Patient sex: M
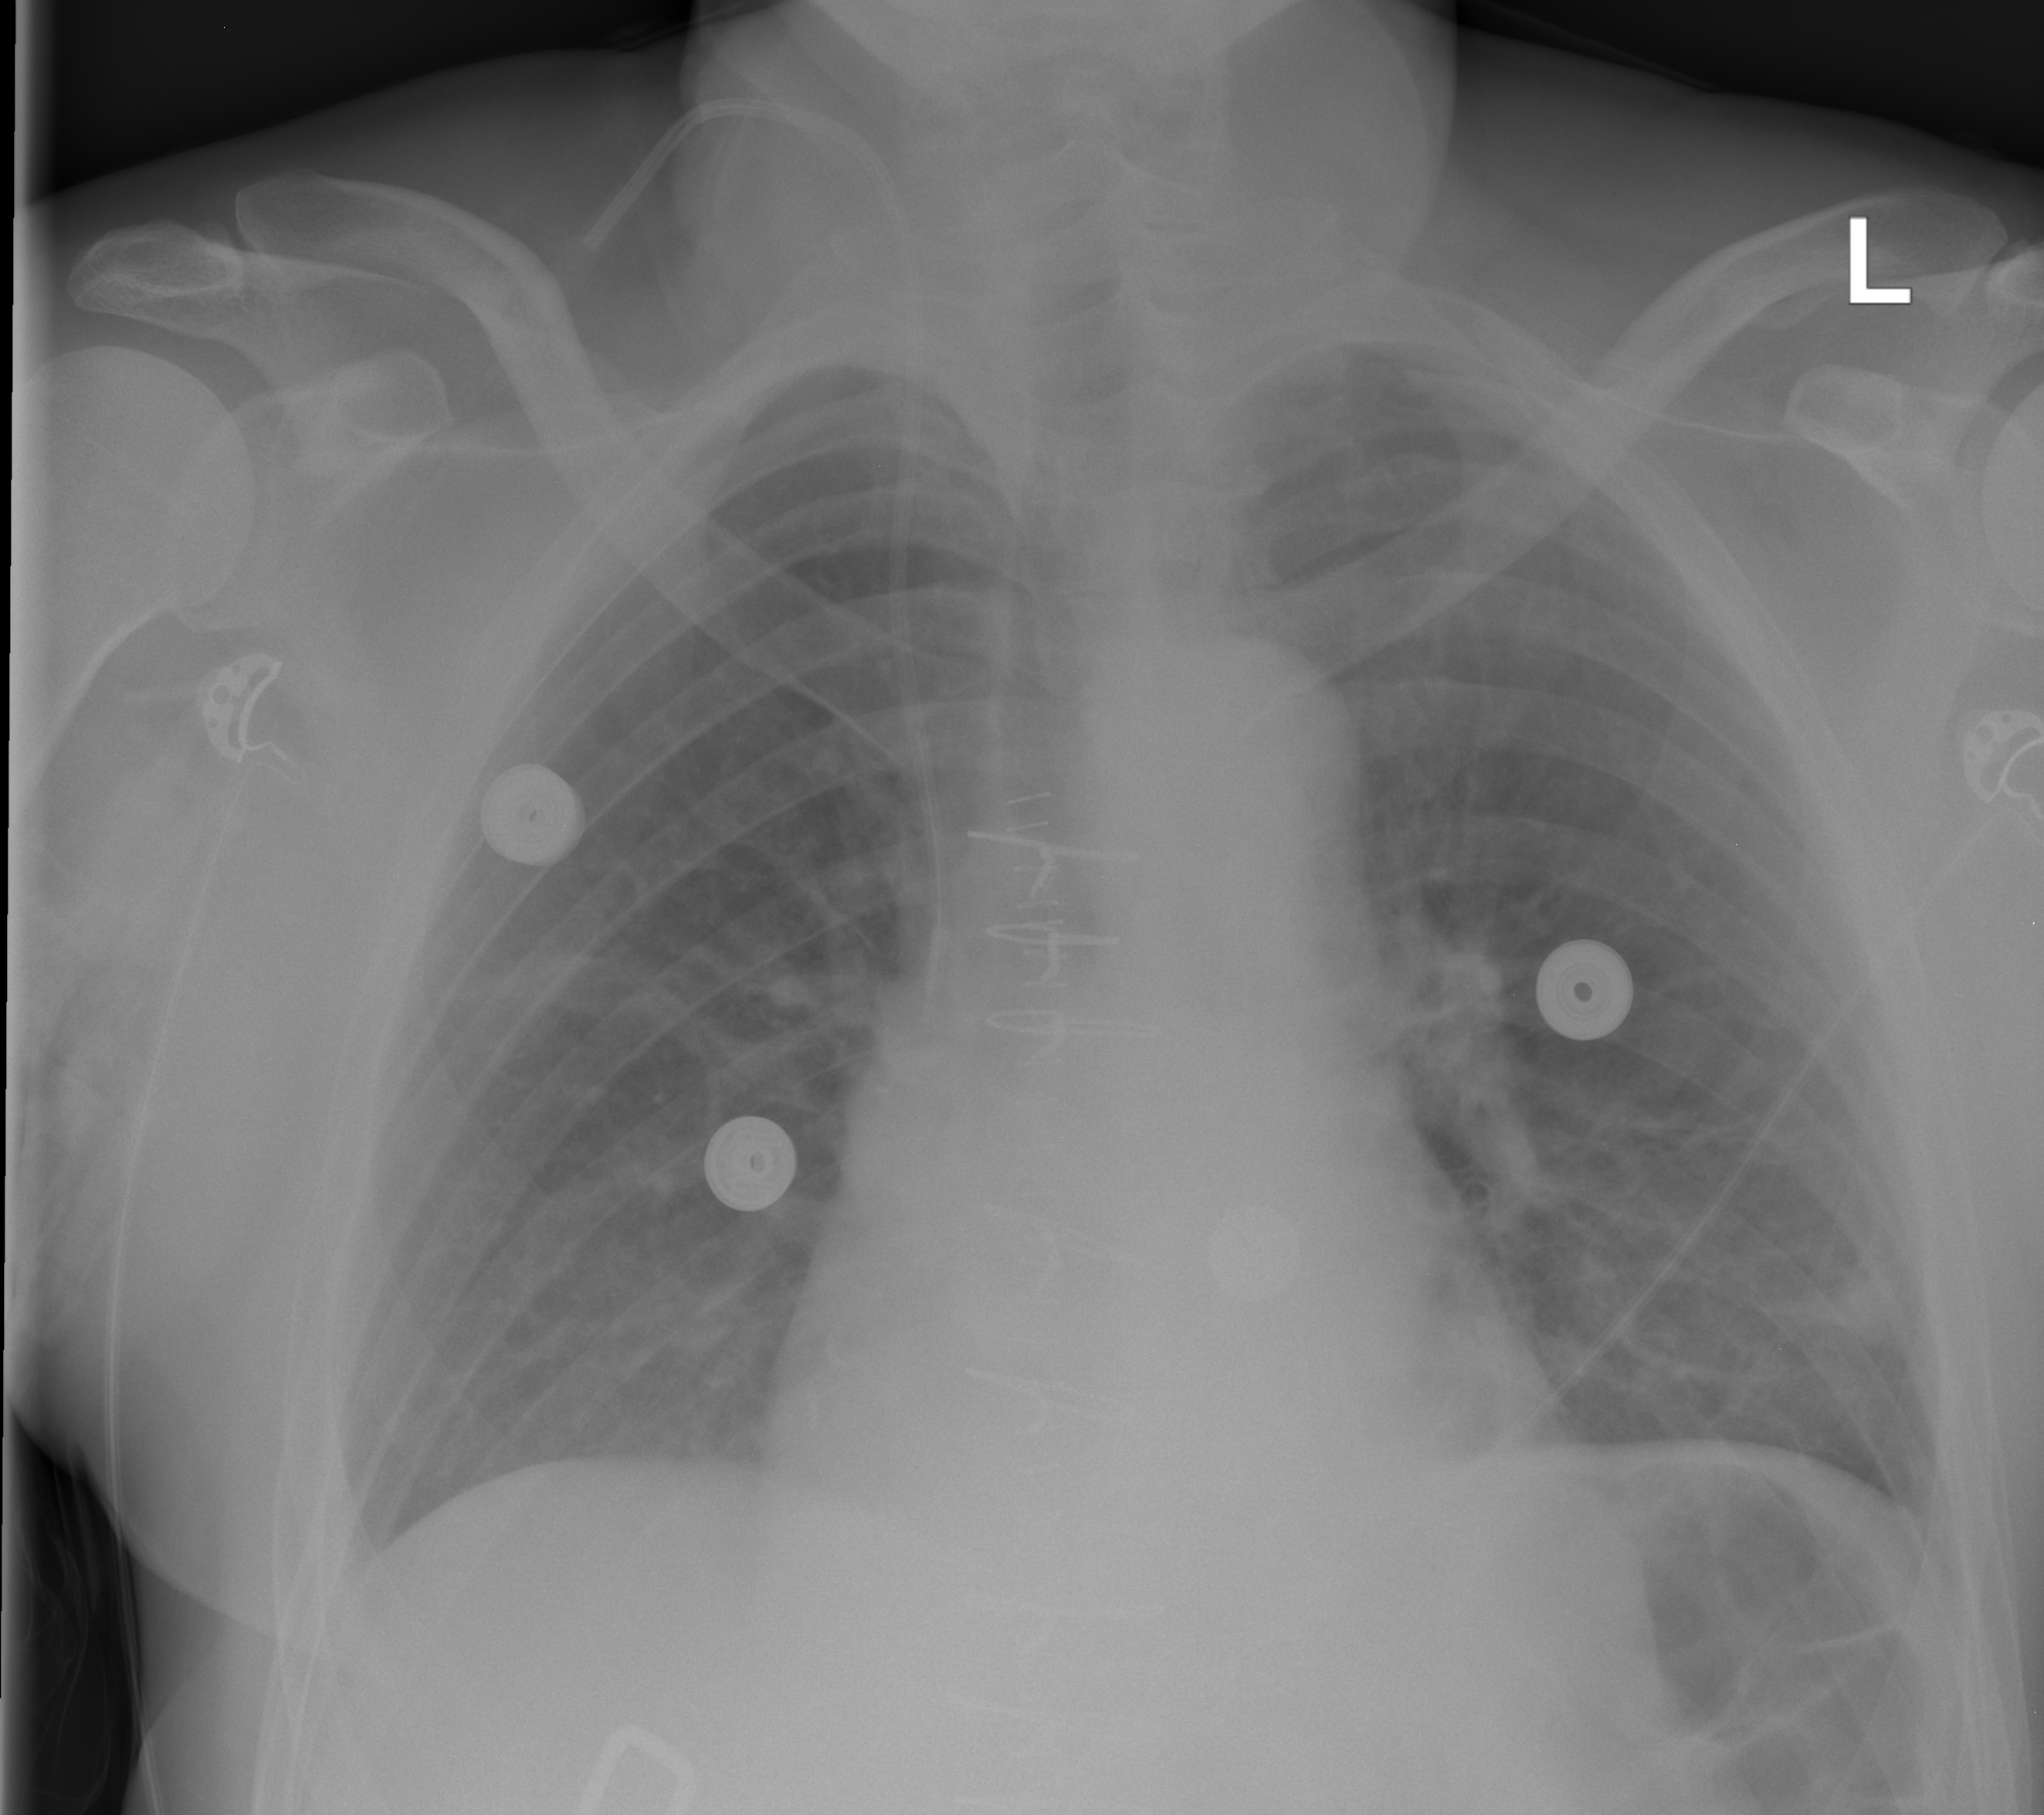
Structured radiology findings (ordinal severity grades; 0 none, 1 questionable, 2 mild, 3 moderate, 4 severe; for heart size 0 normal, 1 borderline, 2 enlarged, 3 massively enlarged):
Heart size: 0
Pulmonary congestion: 0
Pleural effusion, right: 0
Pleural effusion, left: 0
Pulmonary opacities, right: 0
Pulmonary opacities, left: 0
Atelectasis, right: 0
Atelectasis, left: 1